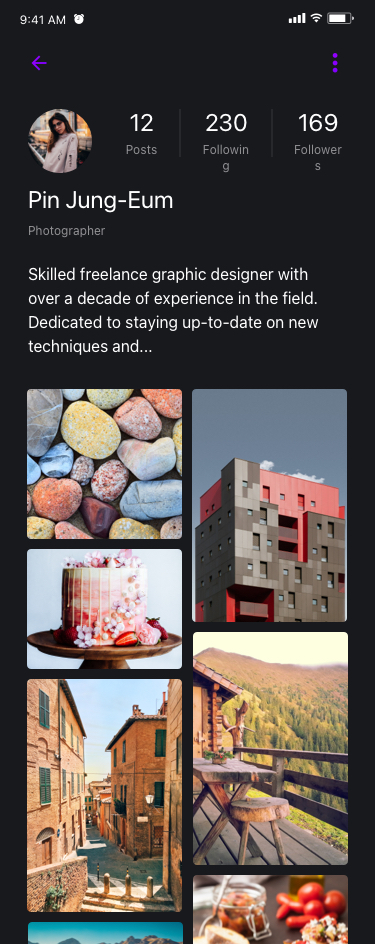
Text in this UI design:
Pin Jung-Eum
Photographer
12
Posts
230
Following
169
Followers
UI Text/Heading/H4/Hightlight
Skilled freelance graphic designer with            over a decade of experience in the field. Dedicated to staying up-to-date on new techniques and...
9:41 AM